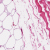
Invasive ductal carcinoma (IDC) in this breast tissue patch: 0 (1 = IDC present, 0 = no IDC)